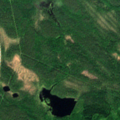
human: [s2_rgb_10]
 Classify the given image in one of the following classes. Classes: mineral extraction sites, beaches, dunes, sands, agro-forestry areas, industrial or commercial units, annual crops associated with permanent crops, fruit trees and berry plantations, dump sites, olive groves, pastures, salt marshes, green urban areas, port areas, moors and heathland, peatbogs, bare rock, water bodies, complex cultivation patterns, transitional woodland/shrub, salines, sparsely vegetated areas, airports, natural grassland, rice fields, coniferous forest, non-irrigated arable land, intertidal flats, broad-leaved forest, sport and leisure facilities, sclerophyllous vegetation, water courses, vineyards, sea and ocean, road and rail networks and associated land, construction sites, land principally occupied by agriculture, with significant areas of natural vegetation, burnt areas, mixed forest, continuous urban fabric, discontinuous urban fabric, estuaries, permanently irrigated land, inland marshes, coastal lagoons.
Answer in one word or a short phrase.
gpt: coniferous forest, mixed forest